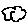
Label: cloud